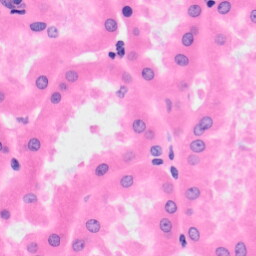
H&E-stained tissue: Kidney